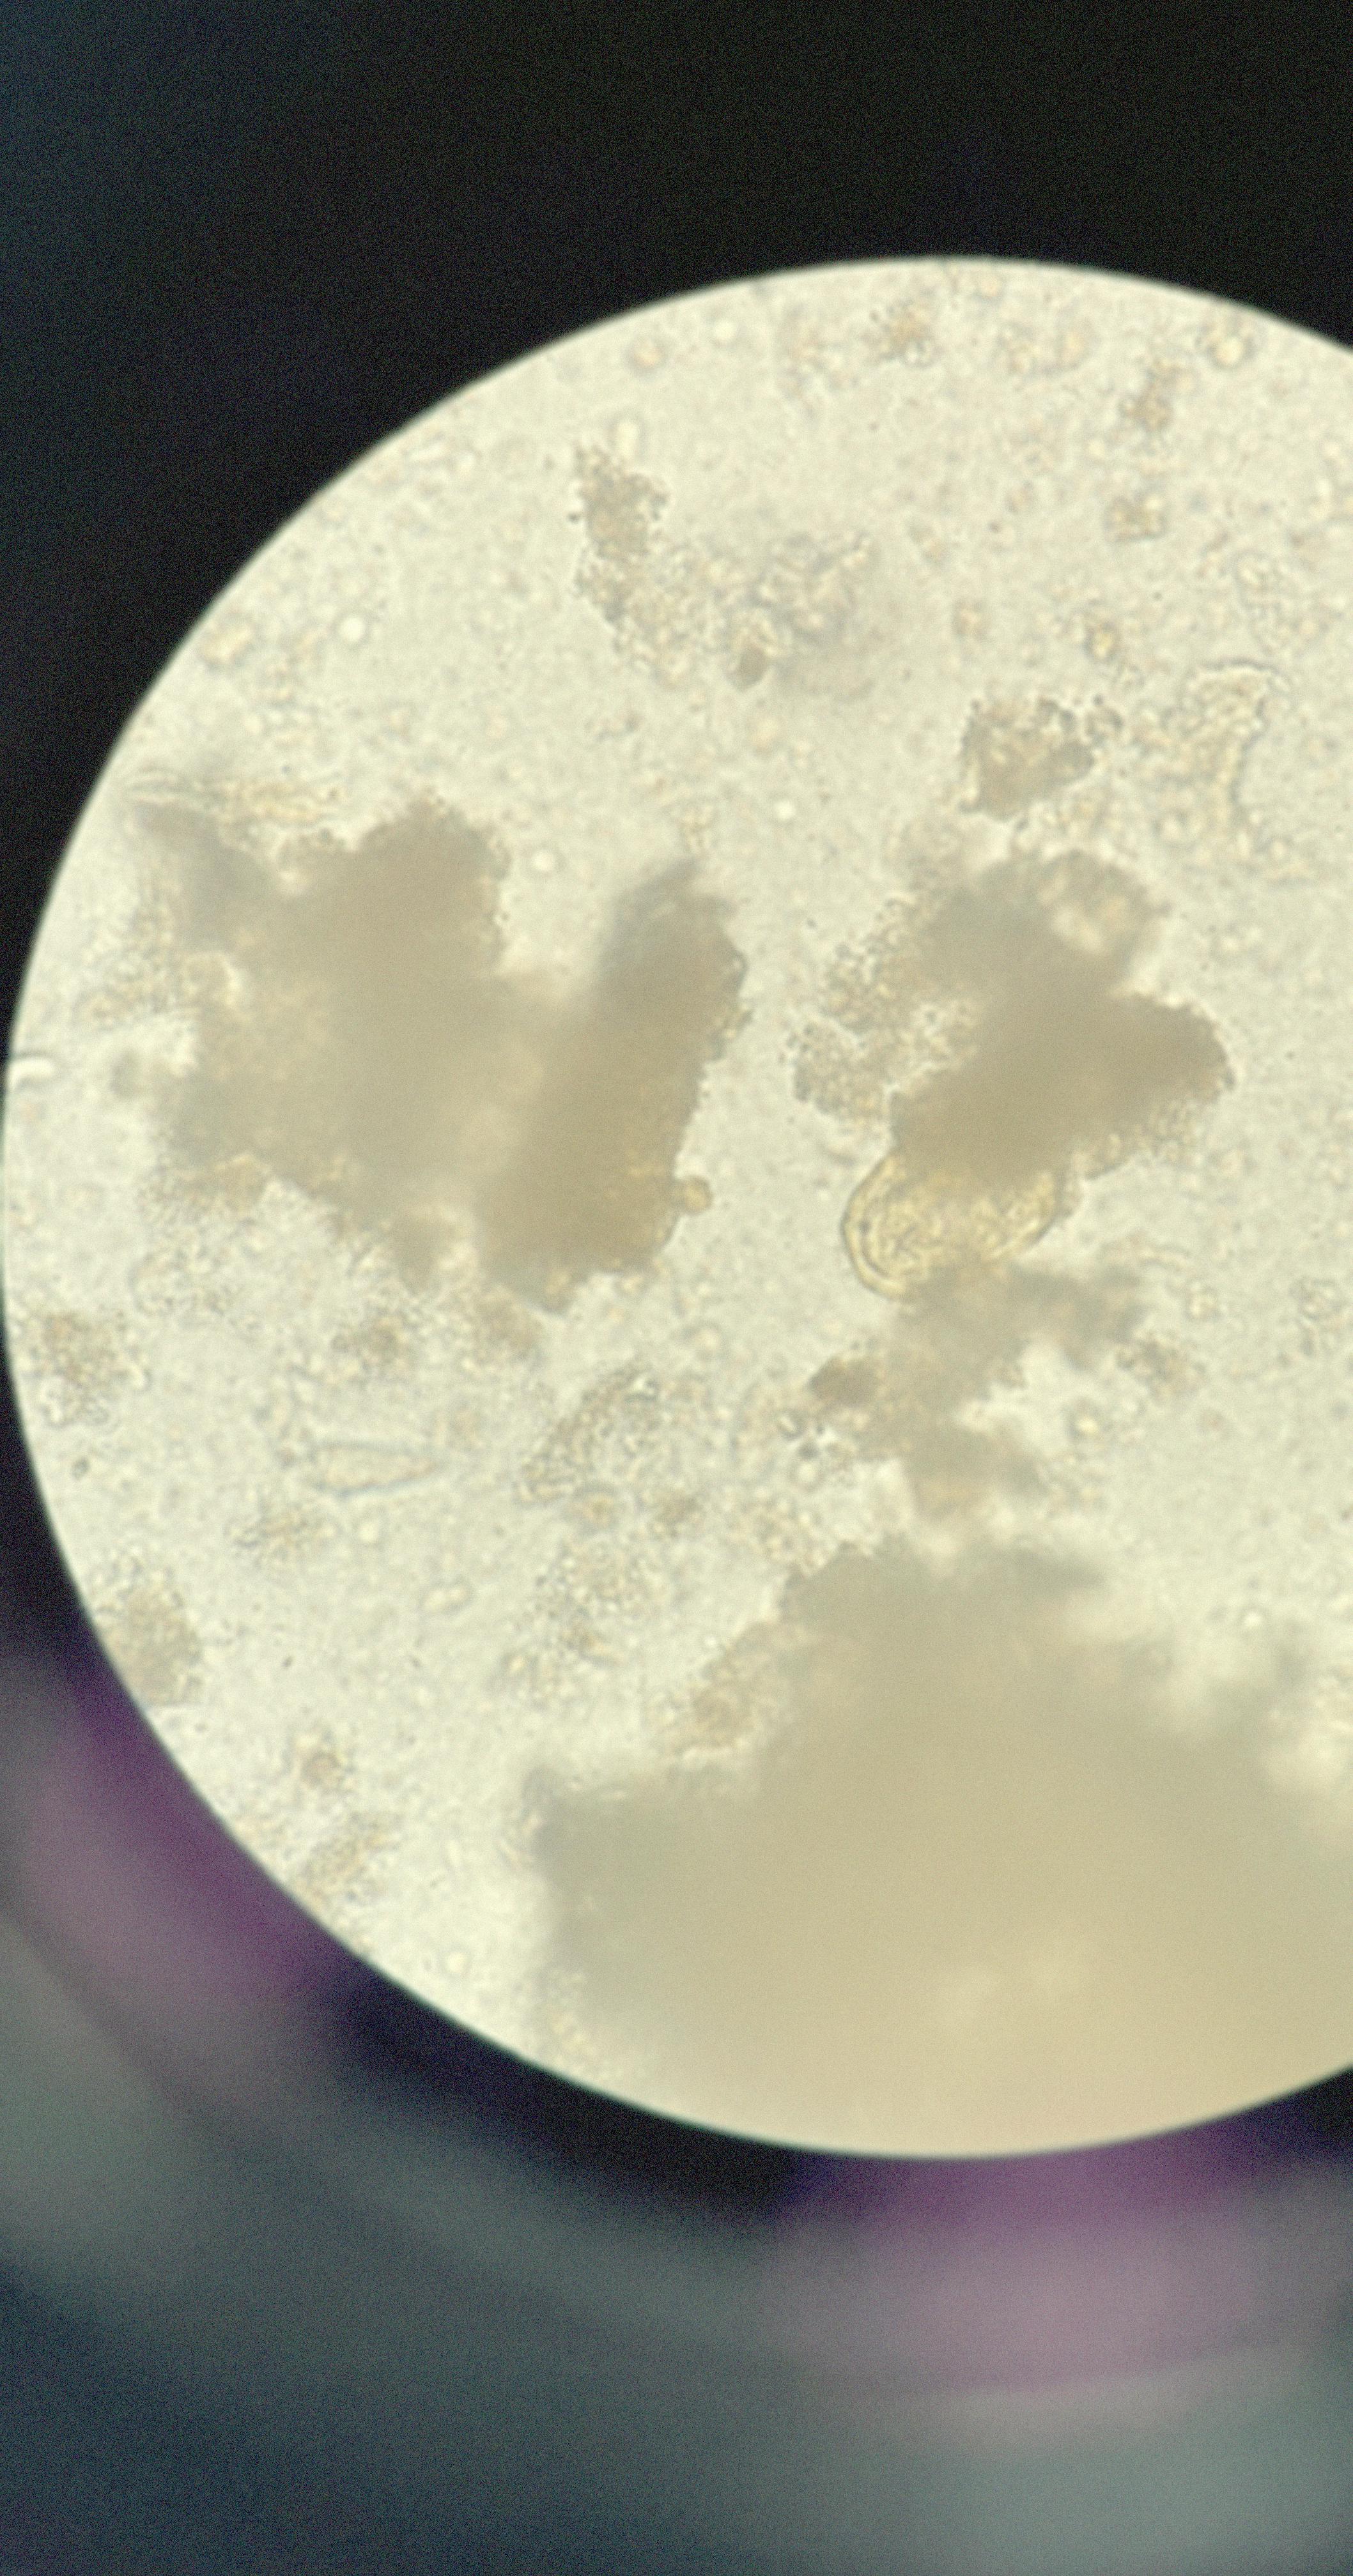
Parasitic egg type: Ascaris lumbricoides